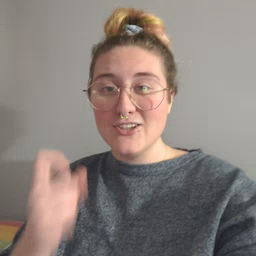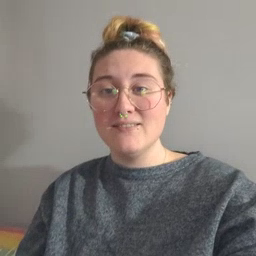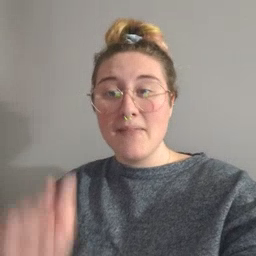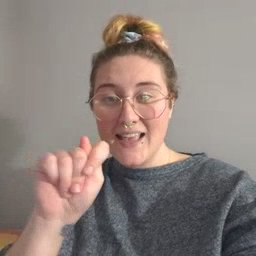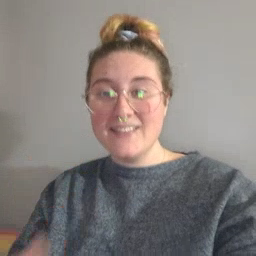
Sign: potty